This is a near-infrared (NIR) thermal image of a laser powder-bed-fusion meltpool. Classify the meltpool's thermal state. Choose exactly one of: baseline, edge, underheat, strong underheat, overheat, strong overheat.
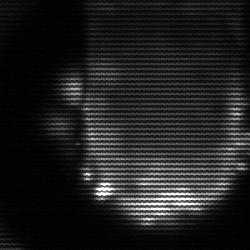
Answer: baseline